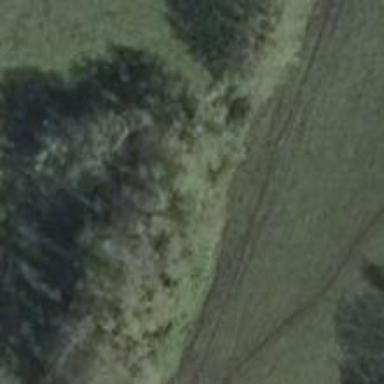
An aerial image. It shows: Row of deciduous broadleaved trees.